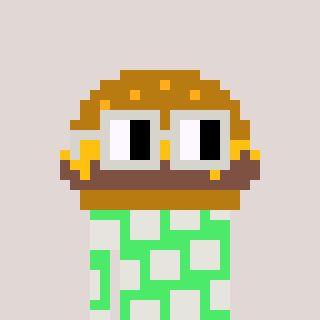
a pixel art character with square light gray glasses, a burger-shaped head and a teal-colored body on a warm background